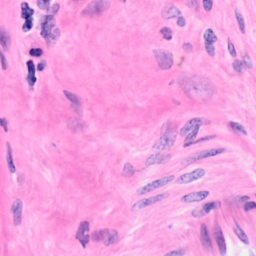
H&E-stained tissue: Breast